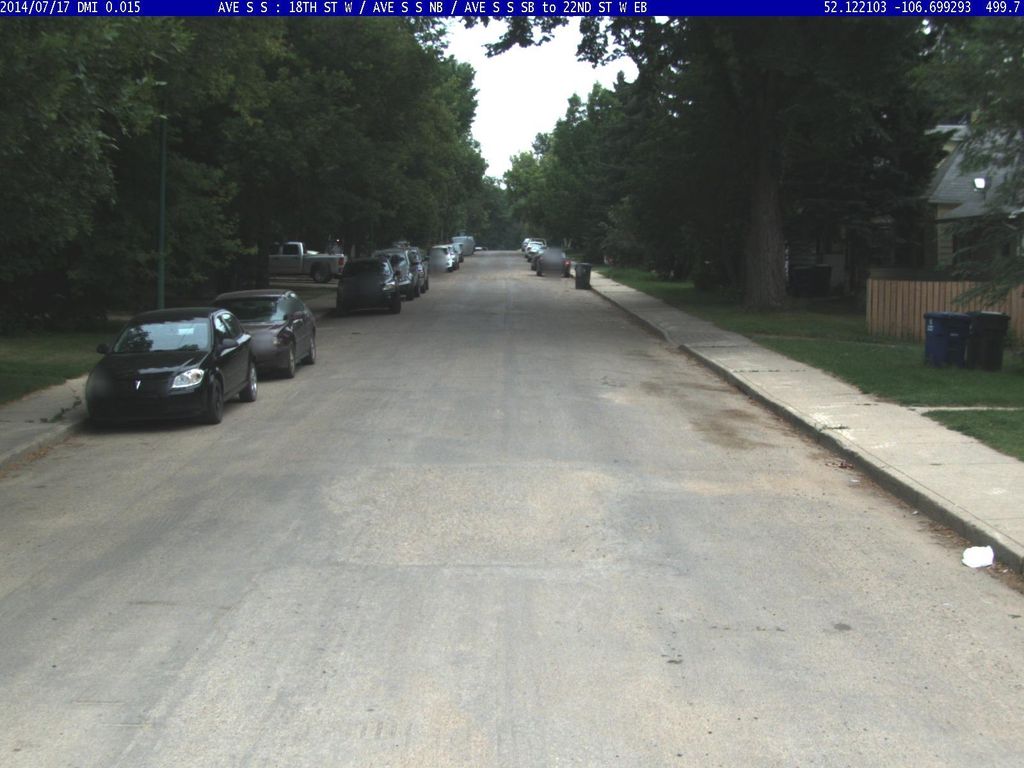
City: saskatoon